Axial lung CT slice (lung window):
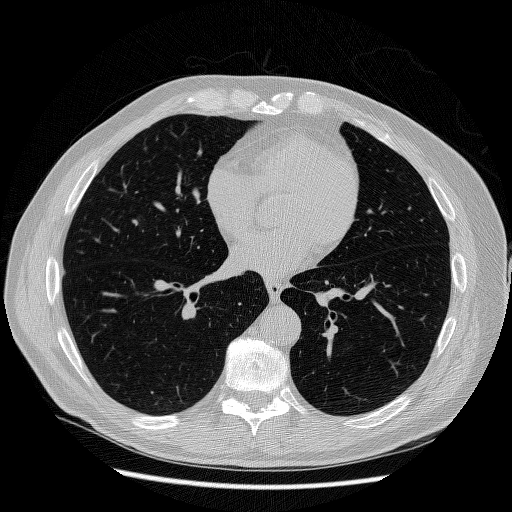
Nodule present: no